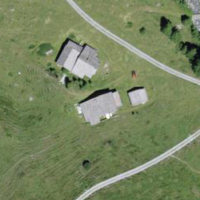
EUNIS habitat code: 26
Species observed at this site:
Phylloscopus collybita
Lophophanes cristatus
Anthus spinoletta
Phoenicurus ochruros
Prunella modularis
Nucifraga caryocatactes
Falco tinnunculus
Aquila chrysaetos
Sylvia atricapilla
Motacilla alba
Periparus ater